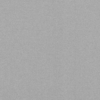
Label: dusty